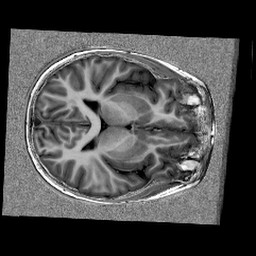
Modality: UNIT1
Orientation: axial
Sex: female
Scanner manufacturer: siemens
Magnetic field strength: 3 T
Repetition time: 5 s
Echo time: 0.00355 s